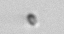
Label: nanoplankton_mix